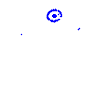
Particle: proton